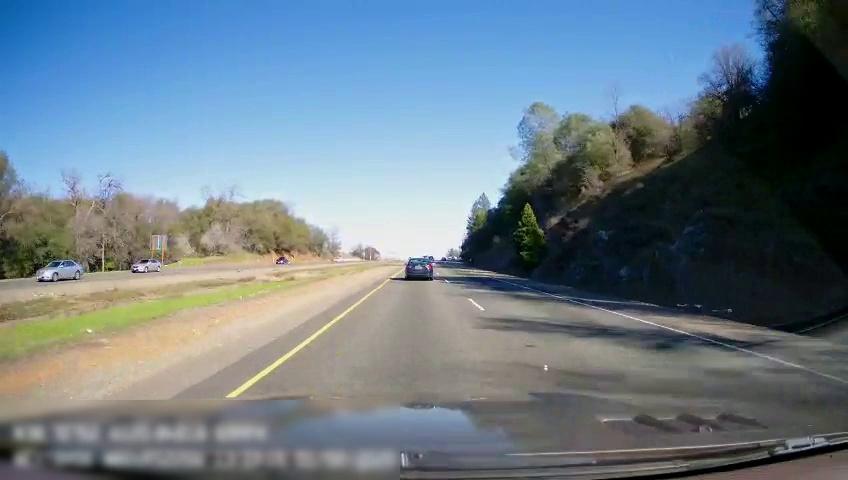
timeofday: Day
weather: Sunny
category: Drivable Space
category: Drivable Space
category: Vehicles | Car
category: Vehicles | SUV
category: Vehicles | Car
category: Vehicles | Car
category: Lanes | Current Lane
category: Lanes | Current Lane
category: Lanes | Alternate Lane